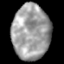
Tissue: lung
Cell type: Myeloid cells
Senescence score: 0.2338
Nuclear area (px): 2033
Mean DAPI intensity: 158.748